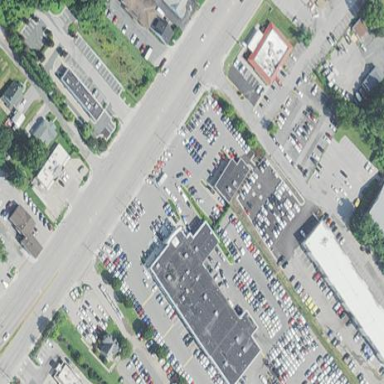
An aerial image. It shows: Car shop building.